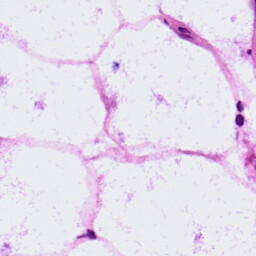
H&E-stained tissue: LymphNode